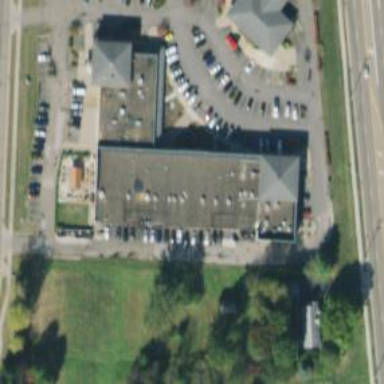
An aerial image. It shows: Fitness centre on leisure land.